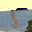
Label: 5